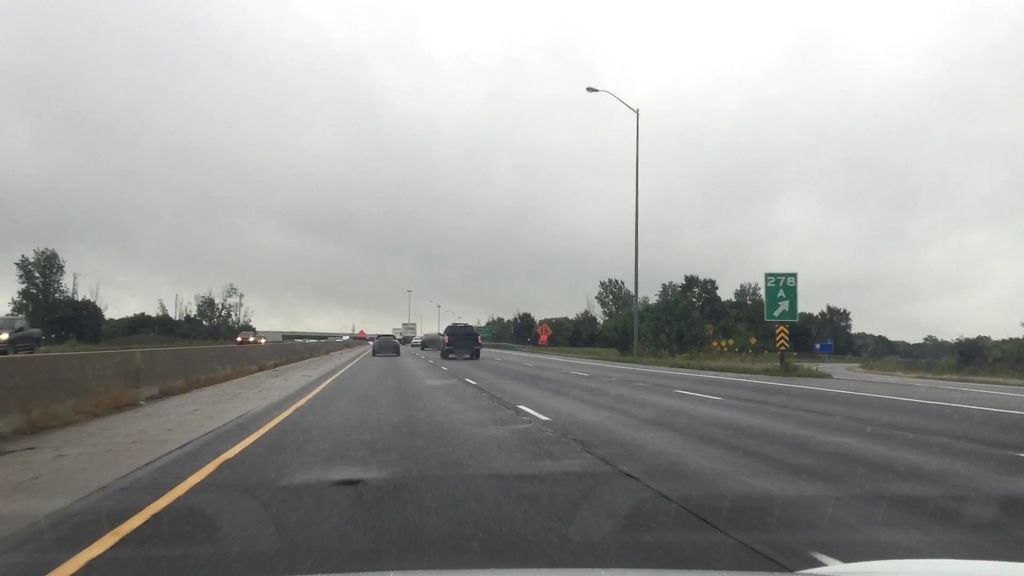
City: kitchener-waterloo